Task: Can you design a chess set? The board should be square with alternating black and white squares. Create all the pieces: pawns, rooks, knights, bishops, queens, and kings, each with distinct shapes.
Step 125:
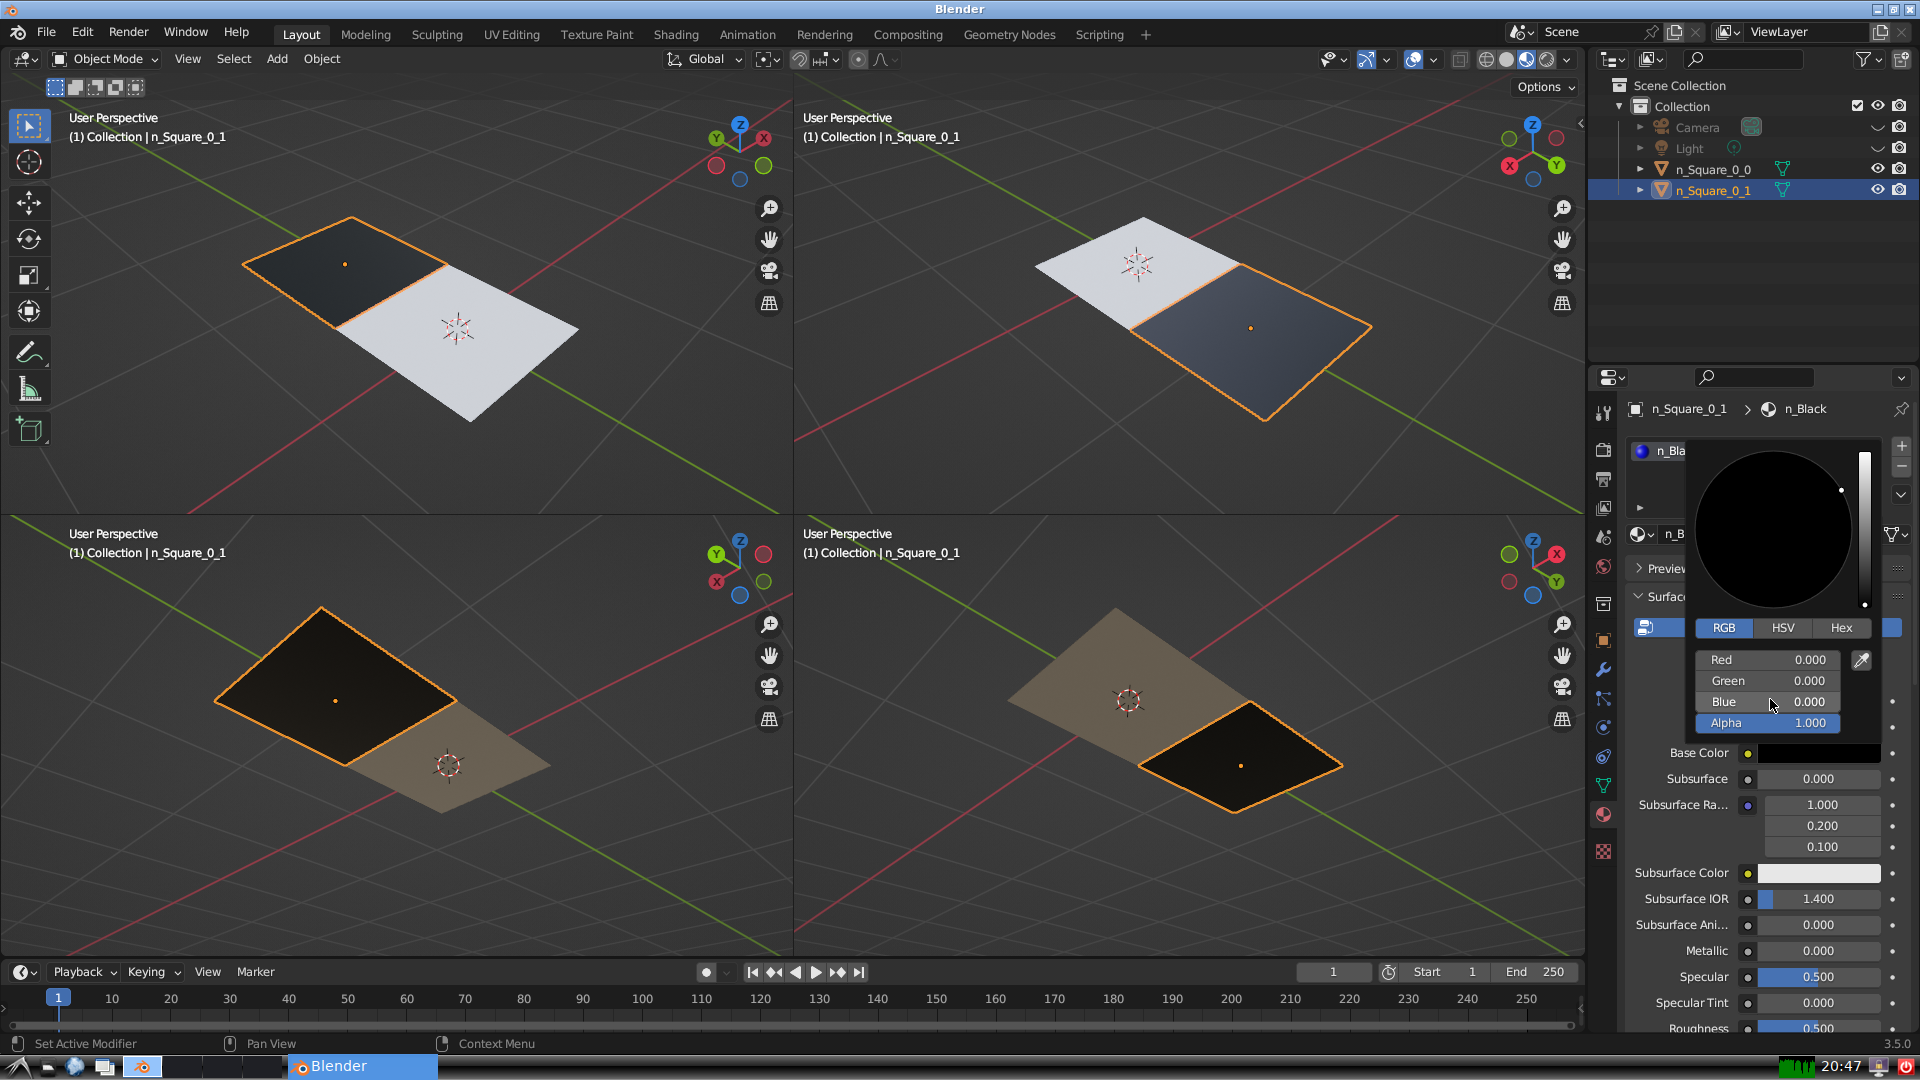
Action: {"mouse_move": [1816, 750]}